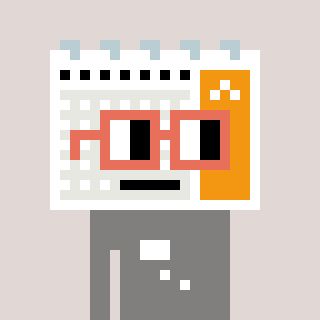
a pixel art character with square orange glasses, a calendar-shaped head and a bluegrey-colored body on a warm background